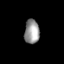
Tissue: lung
Cell type: Epithelial cells
Senescence score: 0.2164
Nuclear area (px): 355
Mean DAPI intensity: 151.223